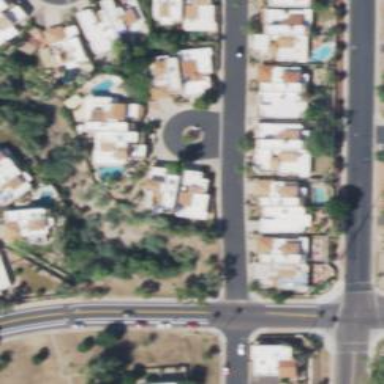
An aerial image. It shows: Smooth asphalt road in residential area.